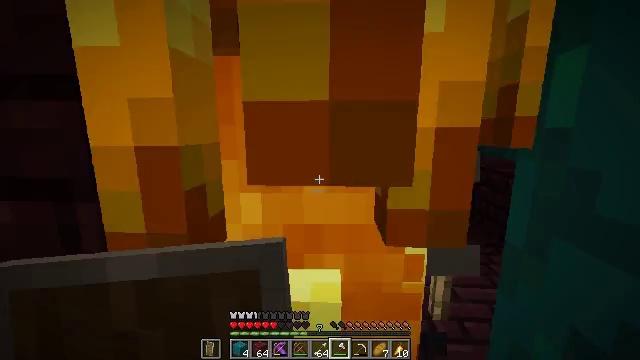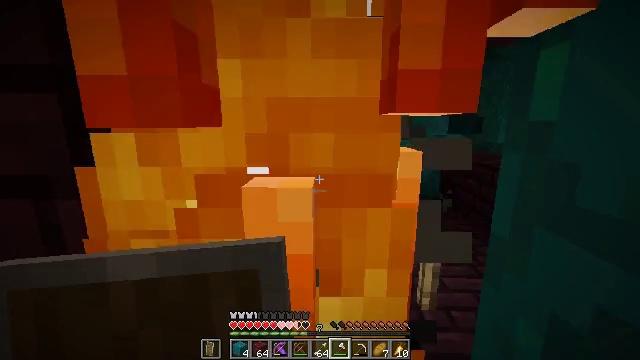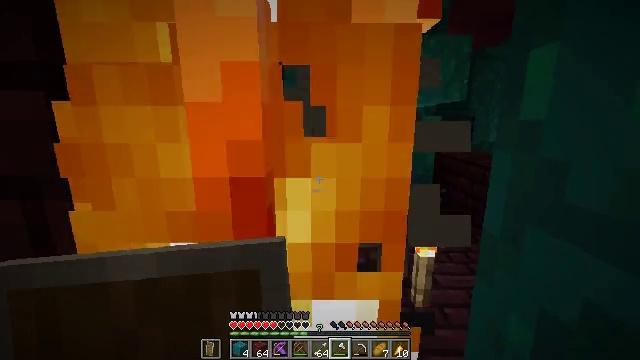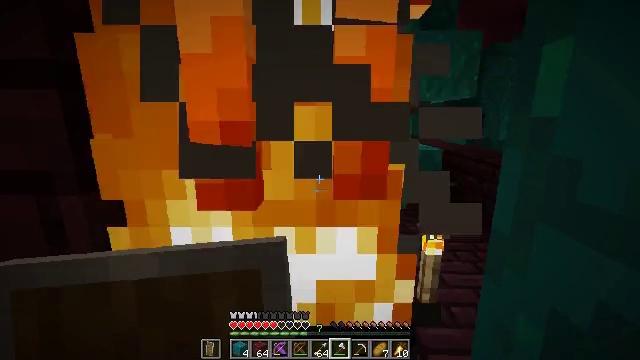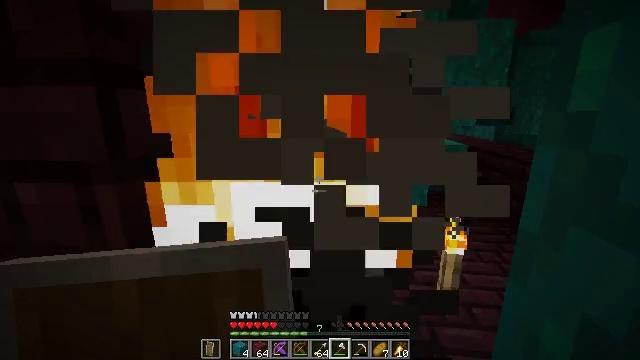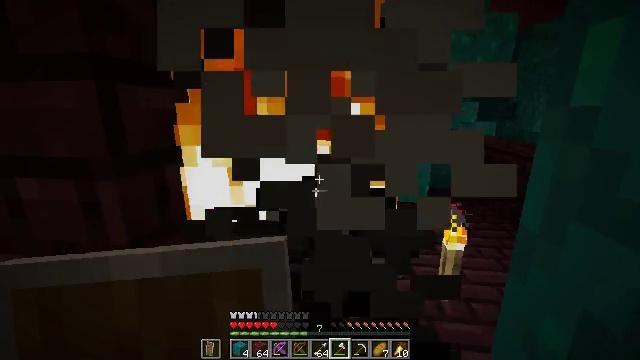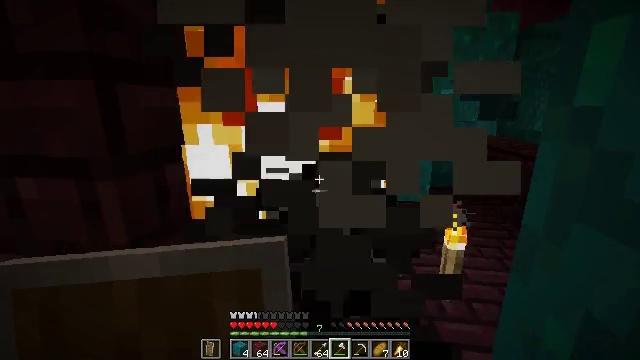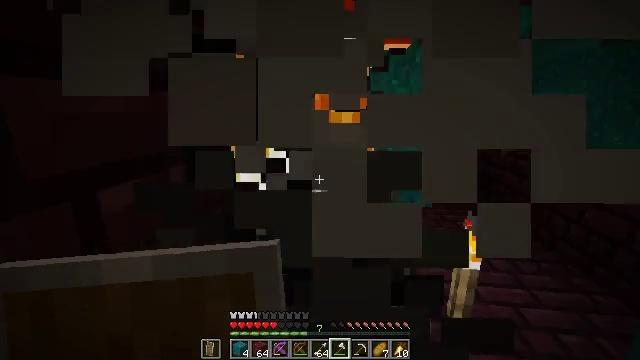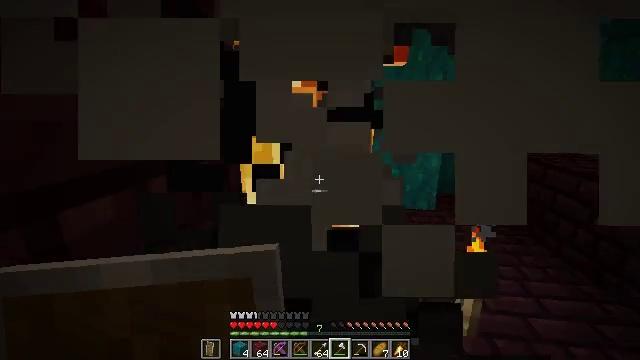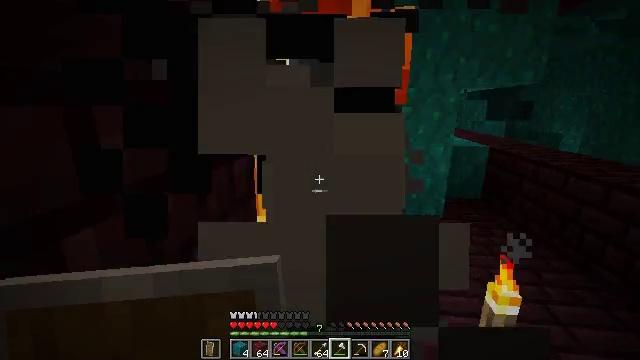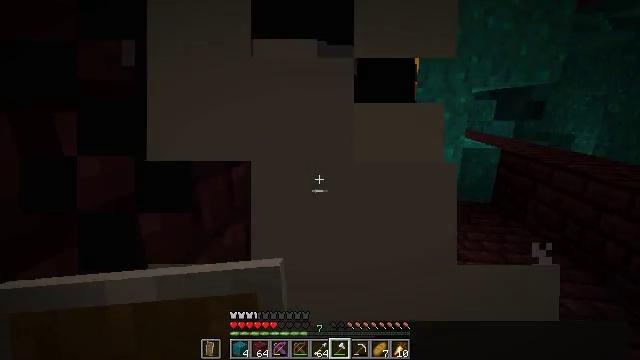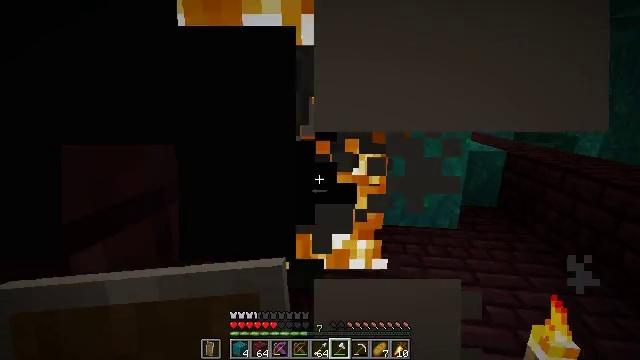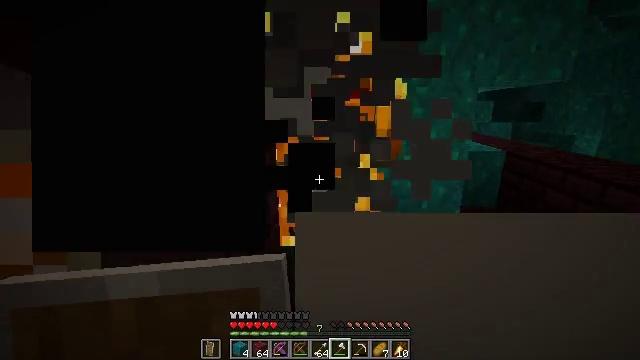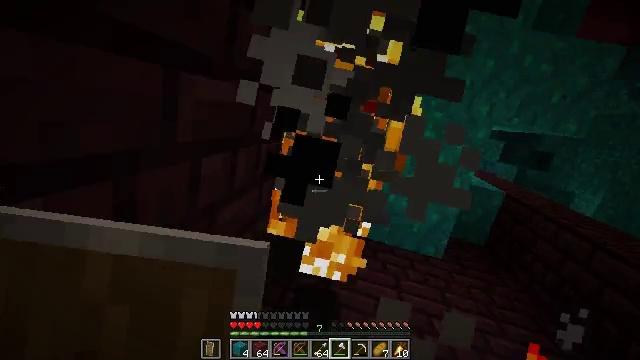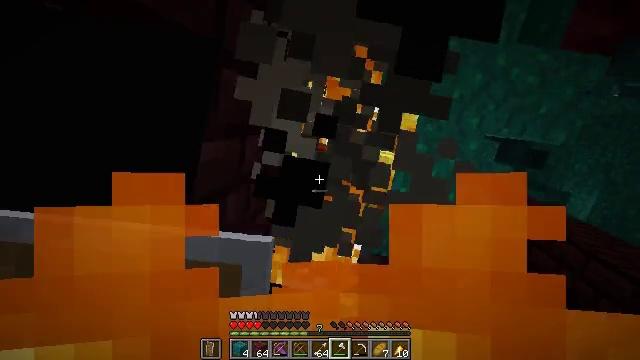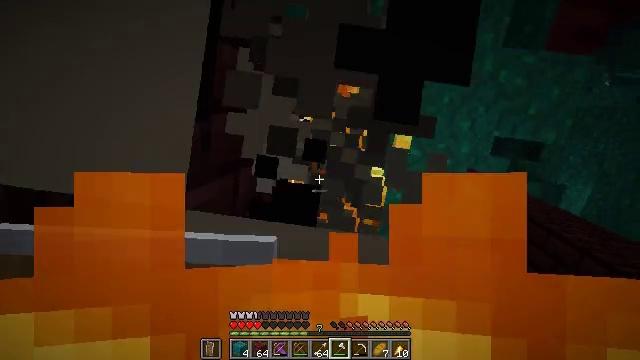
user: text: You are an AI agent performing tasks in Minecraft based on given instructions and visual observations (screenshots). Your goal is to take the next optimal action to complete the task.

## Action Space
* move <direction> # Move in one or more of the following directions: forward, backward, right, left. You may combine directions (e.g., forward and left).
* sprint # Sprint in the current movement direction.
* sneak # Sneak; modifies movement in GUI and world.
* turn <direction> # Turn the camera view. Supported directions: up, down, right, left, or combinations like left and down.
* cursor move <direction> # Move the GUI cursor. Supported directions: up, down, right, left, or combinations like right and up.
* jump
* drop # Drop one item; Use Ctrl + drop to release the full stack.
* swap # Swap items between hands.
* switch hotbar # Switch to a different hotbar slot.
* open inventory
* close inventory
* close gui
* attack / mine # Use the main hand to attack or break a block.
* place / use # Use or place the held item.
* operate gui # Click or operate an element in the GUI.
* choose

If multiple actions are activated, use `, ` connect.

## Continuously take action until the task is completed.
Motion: motion action
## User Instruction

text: Kill Nether mobs.
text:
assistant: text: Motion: turn right and down, attack / mine
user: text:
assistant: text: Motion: turn right, attack / mine
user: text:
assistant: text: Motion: turn left, attack / mine
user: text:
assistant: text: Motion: turn left and down, attack / mine
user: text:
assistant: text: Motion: attack / mine
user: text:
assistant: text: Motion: move forward, attack / mine
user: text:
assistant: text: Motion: move forward, attack / mine
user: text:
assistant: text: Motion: move forward, attack / mine
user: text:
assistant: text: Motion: move forward, attack / mine
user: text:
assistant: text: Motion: move forward, turn left
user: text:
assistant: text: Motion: attack / mine
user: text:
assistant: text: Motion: attack / mine
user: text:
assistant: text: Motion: attack / mine
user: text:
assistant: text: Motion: attack / mine
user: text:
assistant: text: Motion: attack / mine
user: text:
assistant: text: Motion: attack / mine